A spectrogram of one vibration snapshot from a rotating-machine test bench is shown (time on one axis, frequency on the other). Determine the machine's mechanical condition. Answer with exactly one of: normal, misalignment, unbalance, looseness.
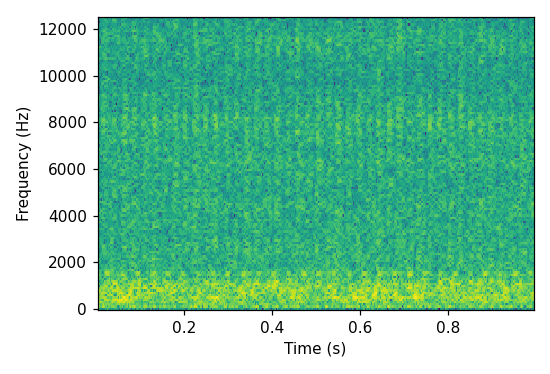
Answer: unbalance